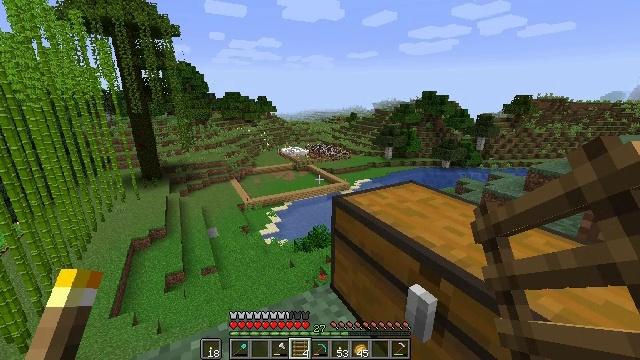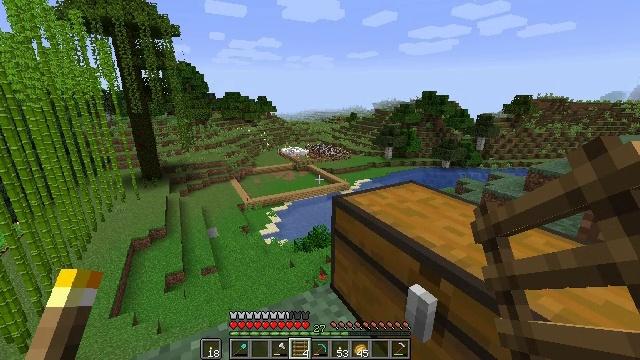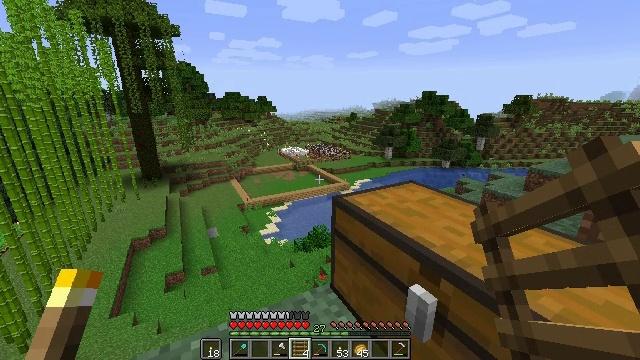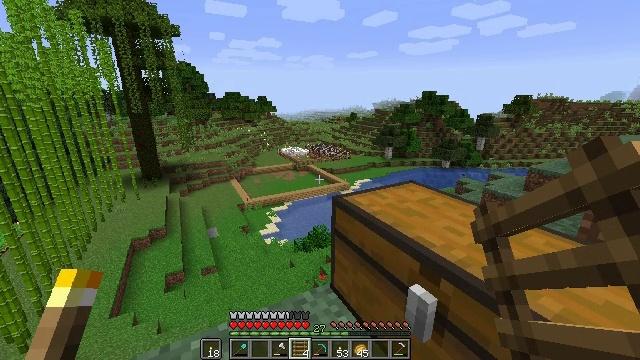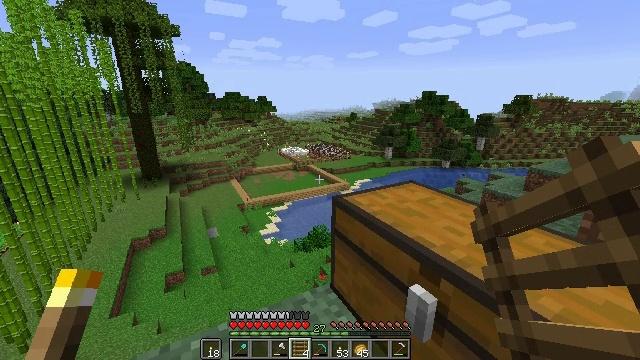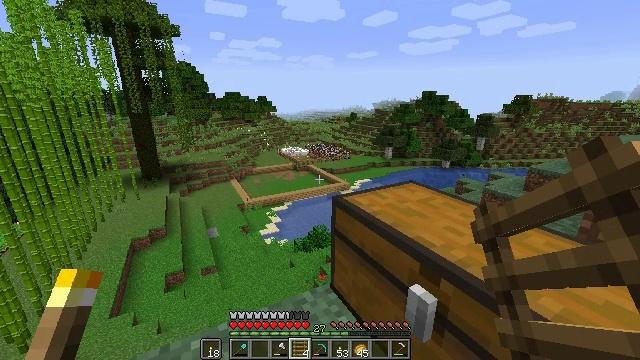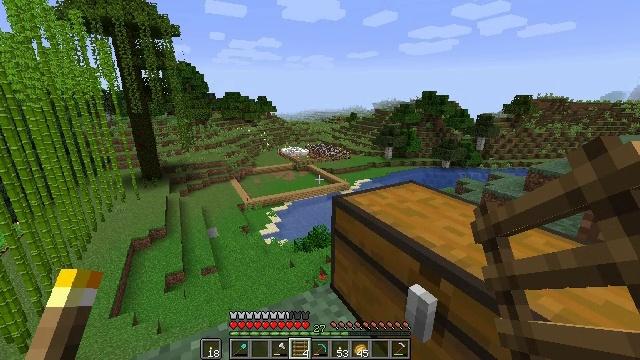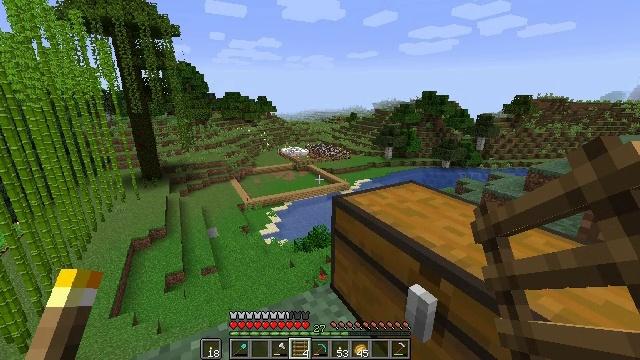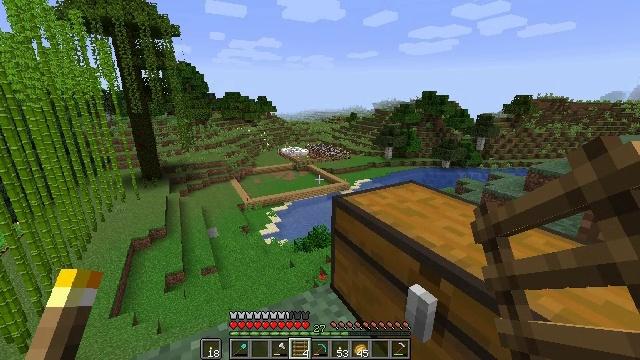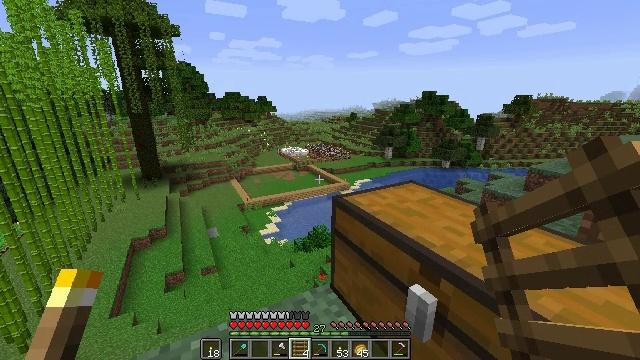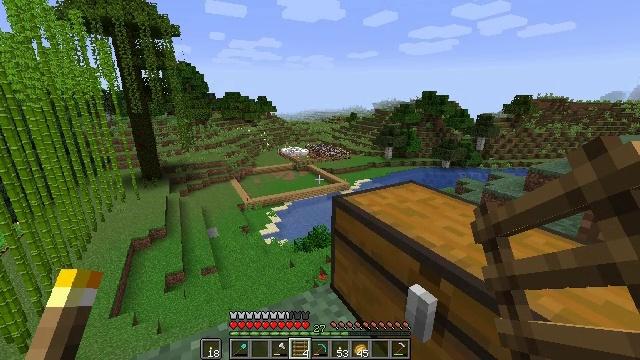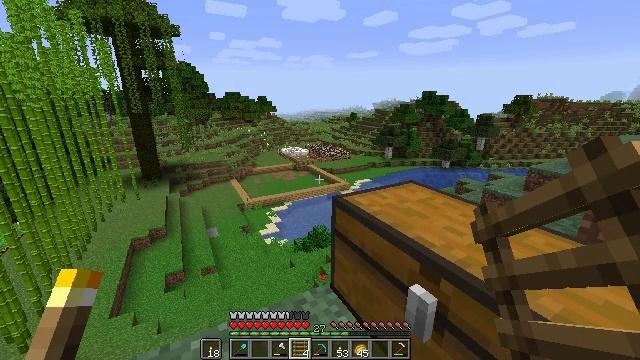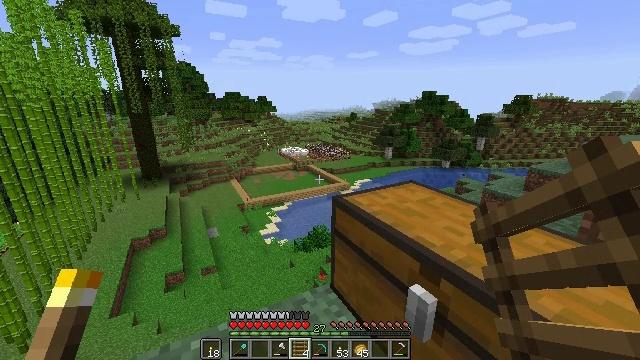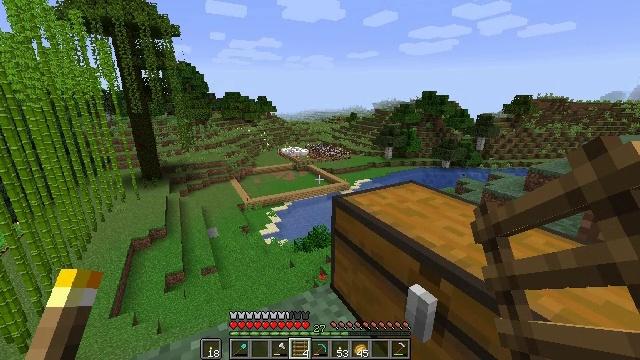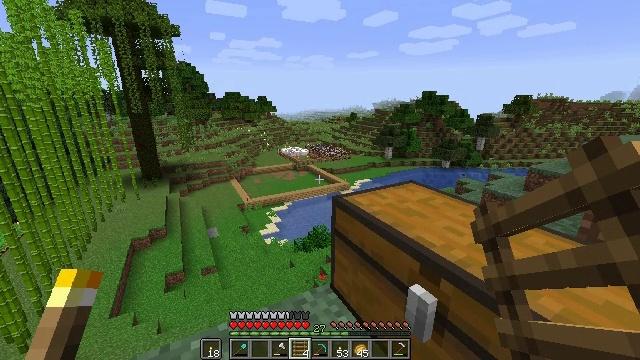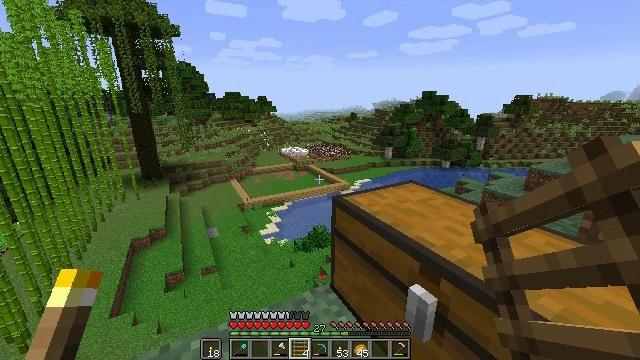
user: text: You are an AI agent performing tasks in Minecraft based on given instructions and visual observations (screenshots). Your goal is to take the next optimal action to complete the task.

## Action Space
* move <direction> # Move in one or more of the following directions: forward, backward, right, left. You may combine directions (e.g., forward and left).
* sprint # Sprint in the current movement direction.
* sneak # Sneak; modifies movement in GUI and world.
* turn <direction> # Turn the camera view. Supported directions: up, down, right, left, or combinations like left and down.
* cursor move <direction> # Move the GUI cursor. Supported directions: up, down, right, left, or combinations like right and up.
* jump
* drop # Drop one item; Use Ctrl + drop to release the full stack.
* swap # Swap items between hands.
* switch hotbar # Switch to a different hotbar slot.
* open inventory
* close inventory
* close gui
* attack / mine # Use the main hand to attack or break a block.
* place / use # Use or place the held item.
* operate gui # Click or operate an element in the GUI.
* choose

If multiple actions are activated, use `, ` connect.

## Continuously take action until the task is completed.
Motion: motion action
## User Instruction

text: Collect the ladder block.
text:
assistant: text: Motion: no_op
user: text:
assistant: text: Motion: no_op
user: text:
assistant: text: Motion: no_op
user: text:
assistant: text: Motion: no_op
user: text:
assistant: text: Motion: no_op
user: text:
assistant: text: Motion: no_op
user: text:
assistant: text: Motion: no_op
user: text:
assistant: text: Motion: no_op
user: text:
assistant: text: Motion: no_op
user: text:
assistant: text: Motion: no_op
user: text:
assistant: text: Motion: no_op
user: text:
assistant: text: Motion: no_op
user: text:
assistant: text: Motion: no_op
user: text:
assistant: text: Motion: no_op
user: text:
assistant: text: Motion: no_op
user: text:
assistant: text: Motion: no_op
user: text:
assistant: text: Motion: no_op
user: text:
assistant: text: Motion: no_op
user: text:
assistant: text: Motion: no_op
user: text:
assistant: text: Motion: no_op
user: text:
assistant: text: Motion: no_op
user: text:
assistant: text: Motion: no_op
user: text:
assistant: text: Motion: no_op
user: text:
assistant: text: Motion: no_op
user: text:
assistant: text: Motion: no_op
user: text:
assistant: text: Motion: no_op
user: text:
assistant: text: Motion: no_op
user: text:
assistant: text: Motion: no_op
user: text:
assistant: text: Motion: no_op
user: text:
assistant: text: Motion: no_op